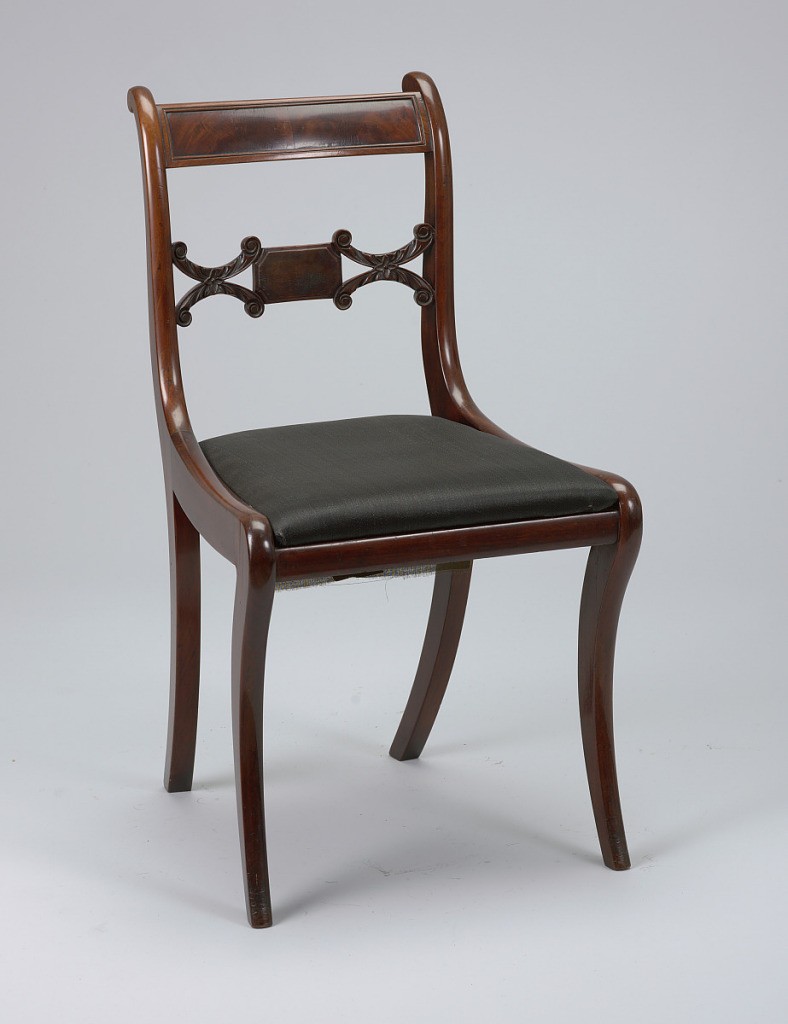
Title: Side chair and slip seat
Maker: John Hewitt, American, 1777–1857
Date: ca. 1820
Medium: mahogany,poplar,horse hair
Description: Back legs flat-sided, front legs flat excepting rounded front face; legs curve outward toward bottom, and back legs incline toward each other at bottom.  The chair's back corner posts terminate in a volute-like form at the top of the chair.   The chair's top rail, slightly arched, is bowed towards the back.  A rectangular panel of inset veneer is surrounded by beading.  The chair's splat is horizontal, composed of a small oblong-shaped rectangle faced with veneer, flanked on either side by horizontal coupled C-scrolls covered with foliage.  The C-scrolls terminate in volutes.  The seat flares from back to front, with straight edges.